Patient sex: M
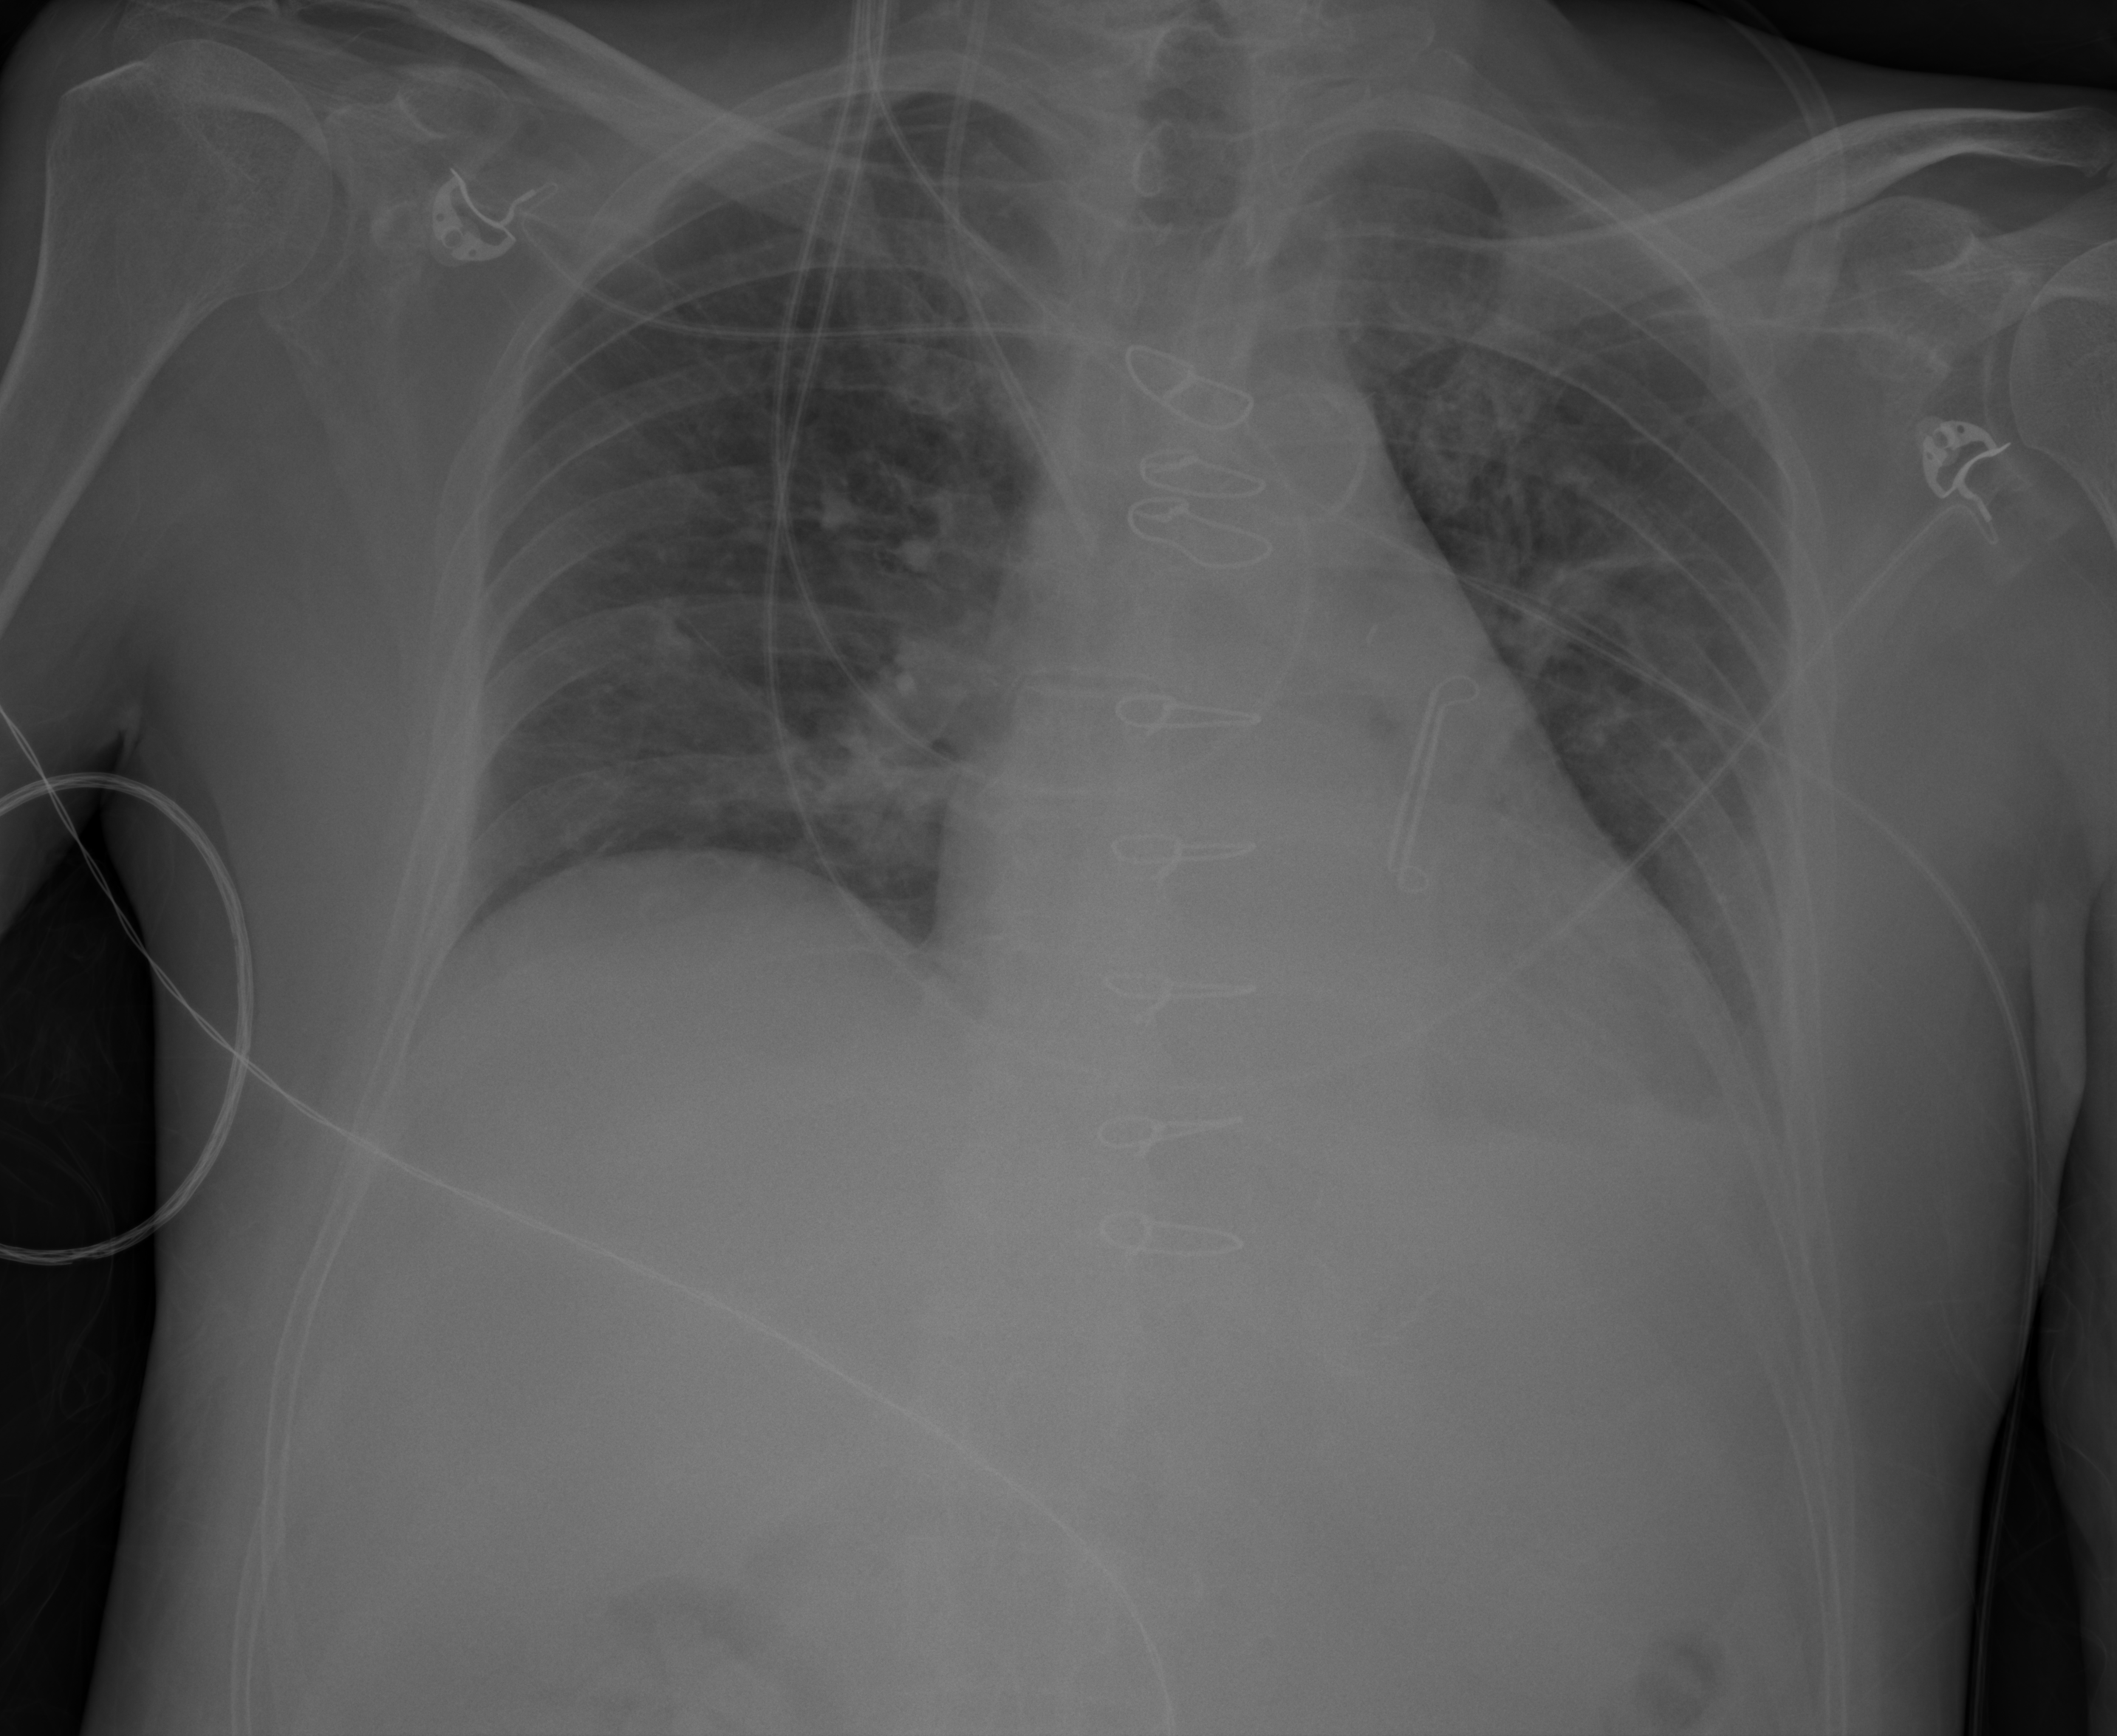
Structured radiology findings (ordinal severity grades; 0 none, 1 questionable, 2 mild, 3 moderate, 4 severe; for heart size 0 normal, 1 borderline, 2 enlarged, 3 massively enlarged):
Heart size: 0
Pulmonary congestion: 0
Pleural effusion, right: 0
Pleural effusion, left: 2
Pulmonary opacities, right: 0
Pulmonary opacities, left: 0
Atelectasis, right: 0
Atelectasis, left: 2